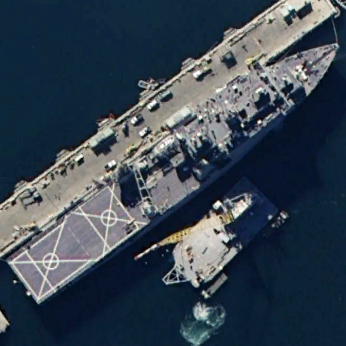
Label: combat